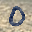
Label: 0